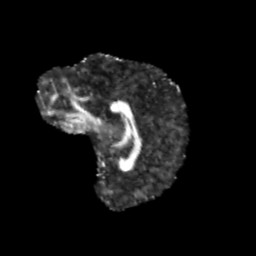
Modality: FA
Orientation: sagittal
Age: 9
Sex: female
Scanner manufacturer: siemens
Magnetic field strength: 3 T
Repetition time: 3.8 s
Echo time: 0.07 s